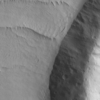
Label: not_dusty